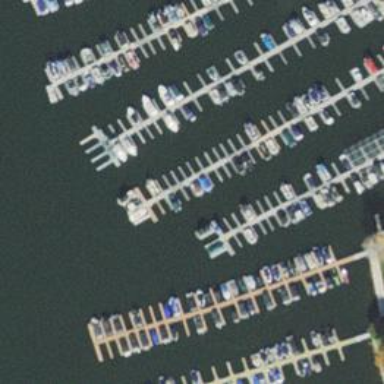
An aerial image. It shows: Man-made pier.